Question: I created a workflow in Microsoft Dynamics CRM 2011 which I then exported and opened the XAML file with VS 2010. It shows me this when I open it:

But there are actually many more steps in this workflow. Why can't I see them or edit them? I tried clicking Expand All at the top right, but that didn't seem to make any difference. If I look at the actual code I can see the numerous steps - but no in the design view. Any ideas why?
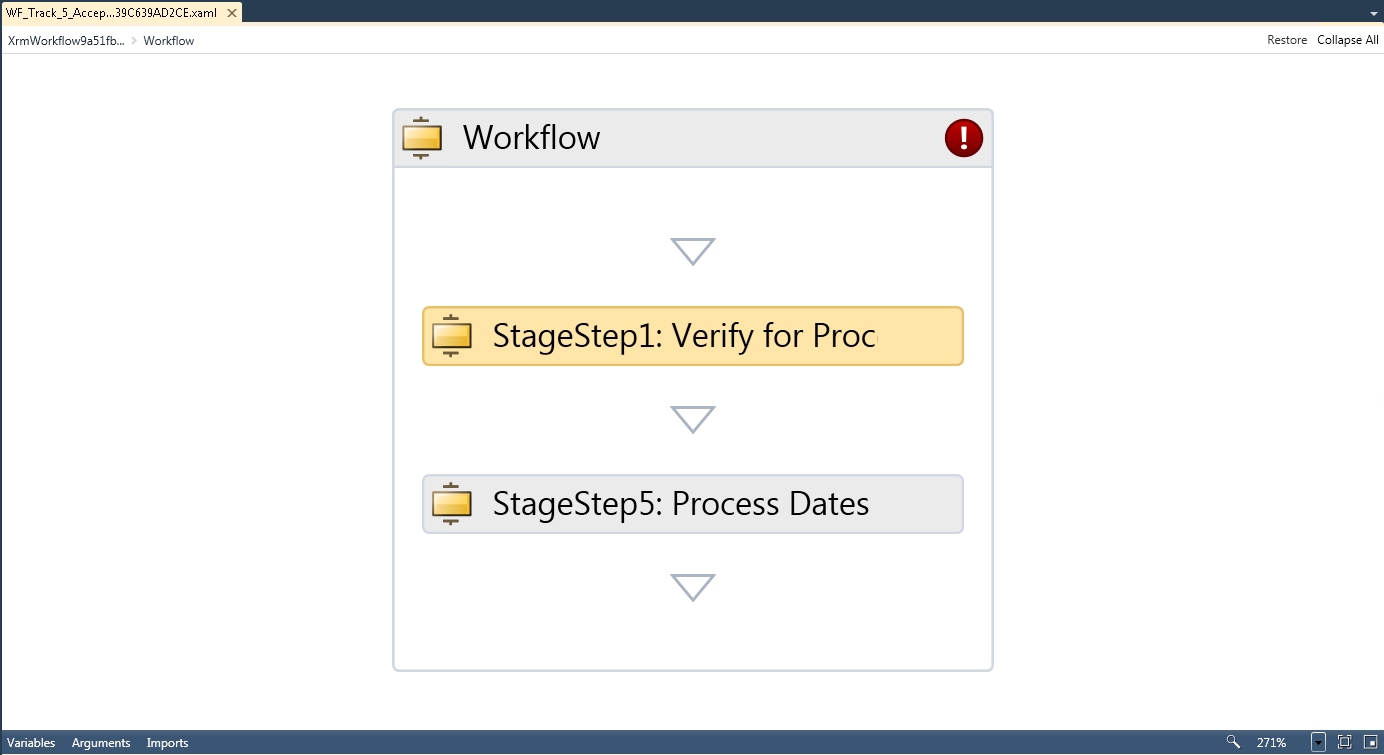
Answer: The activities in your screenshot are custom activities. By default all you see is this placeholder. You can however create <URL> and associate the activities with those. In your custom activity designer you can do anything you can do in WPF including showing the child activities.